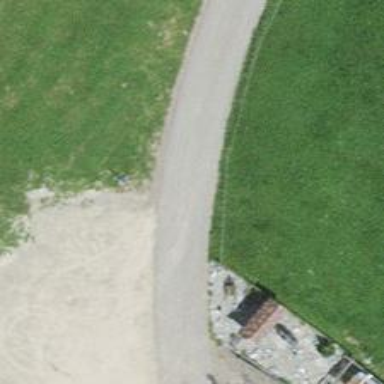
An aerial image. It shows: Paved track with grade1 quality.